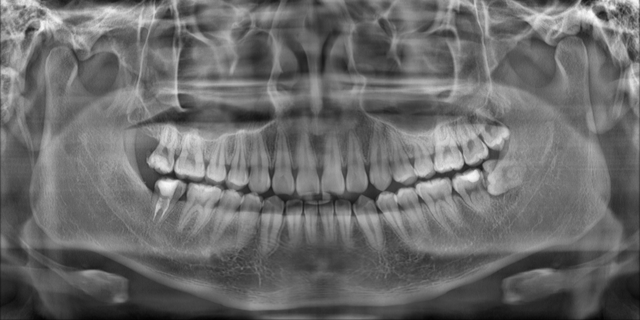
adult